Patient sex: M
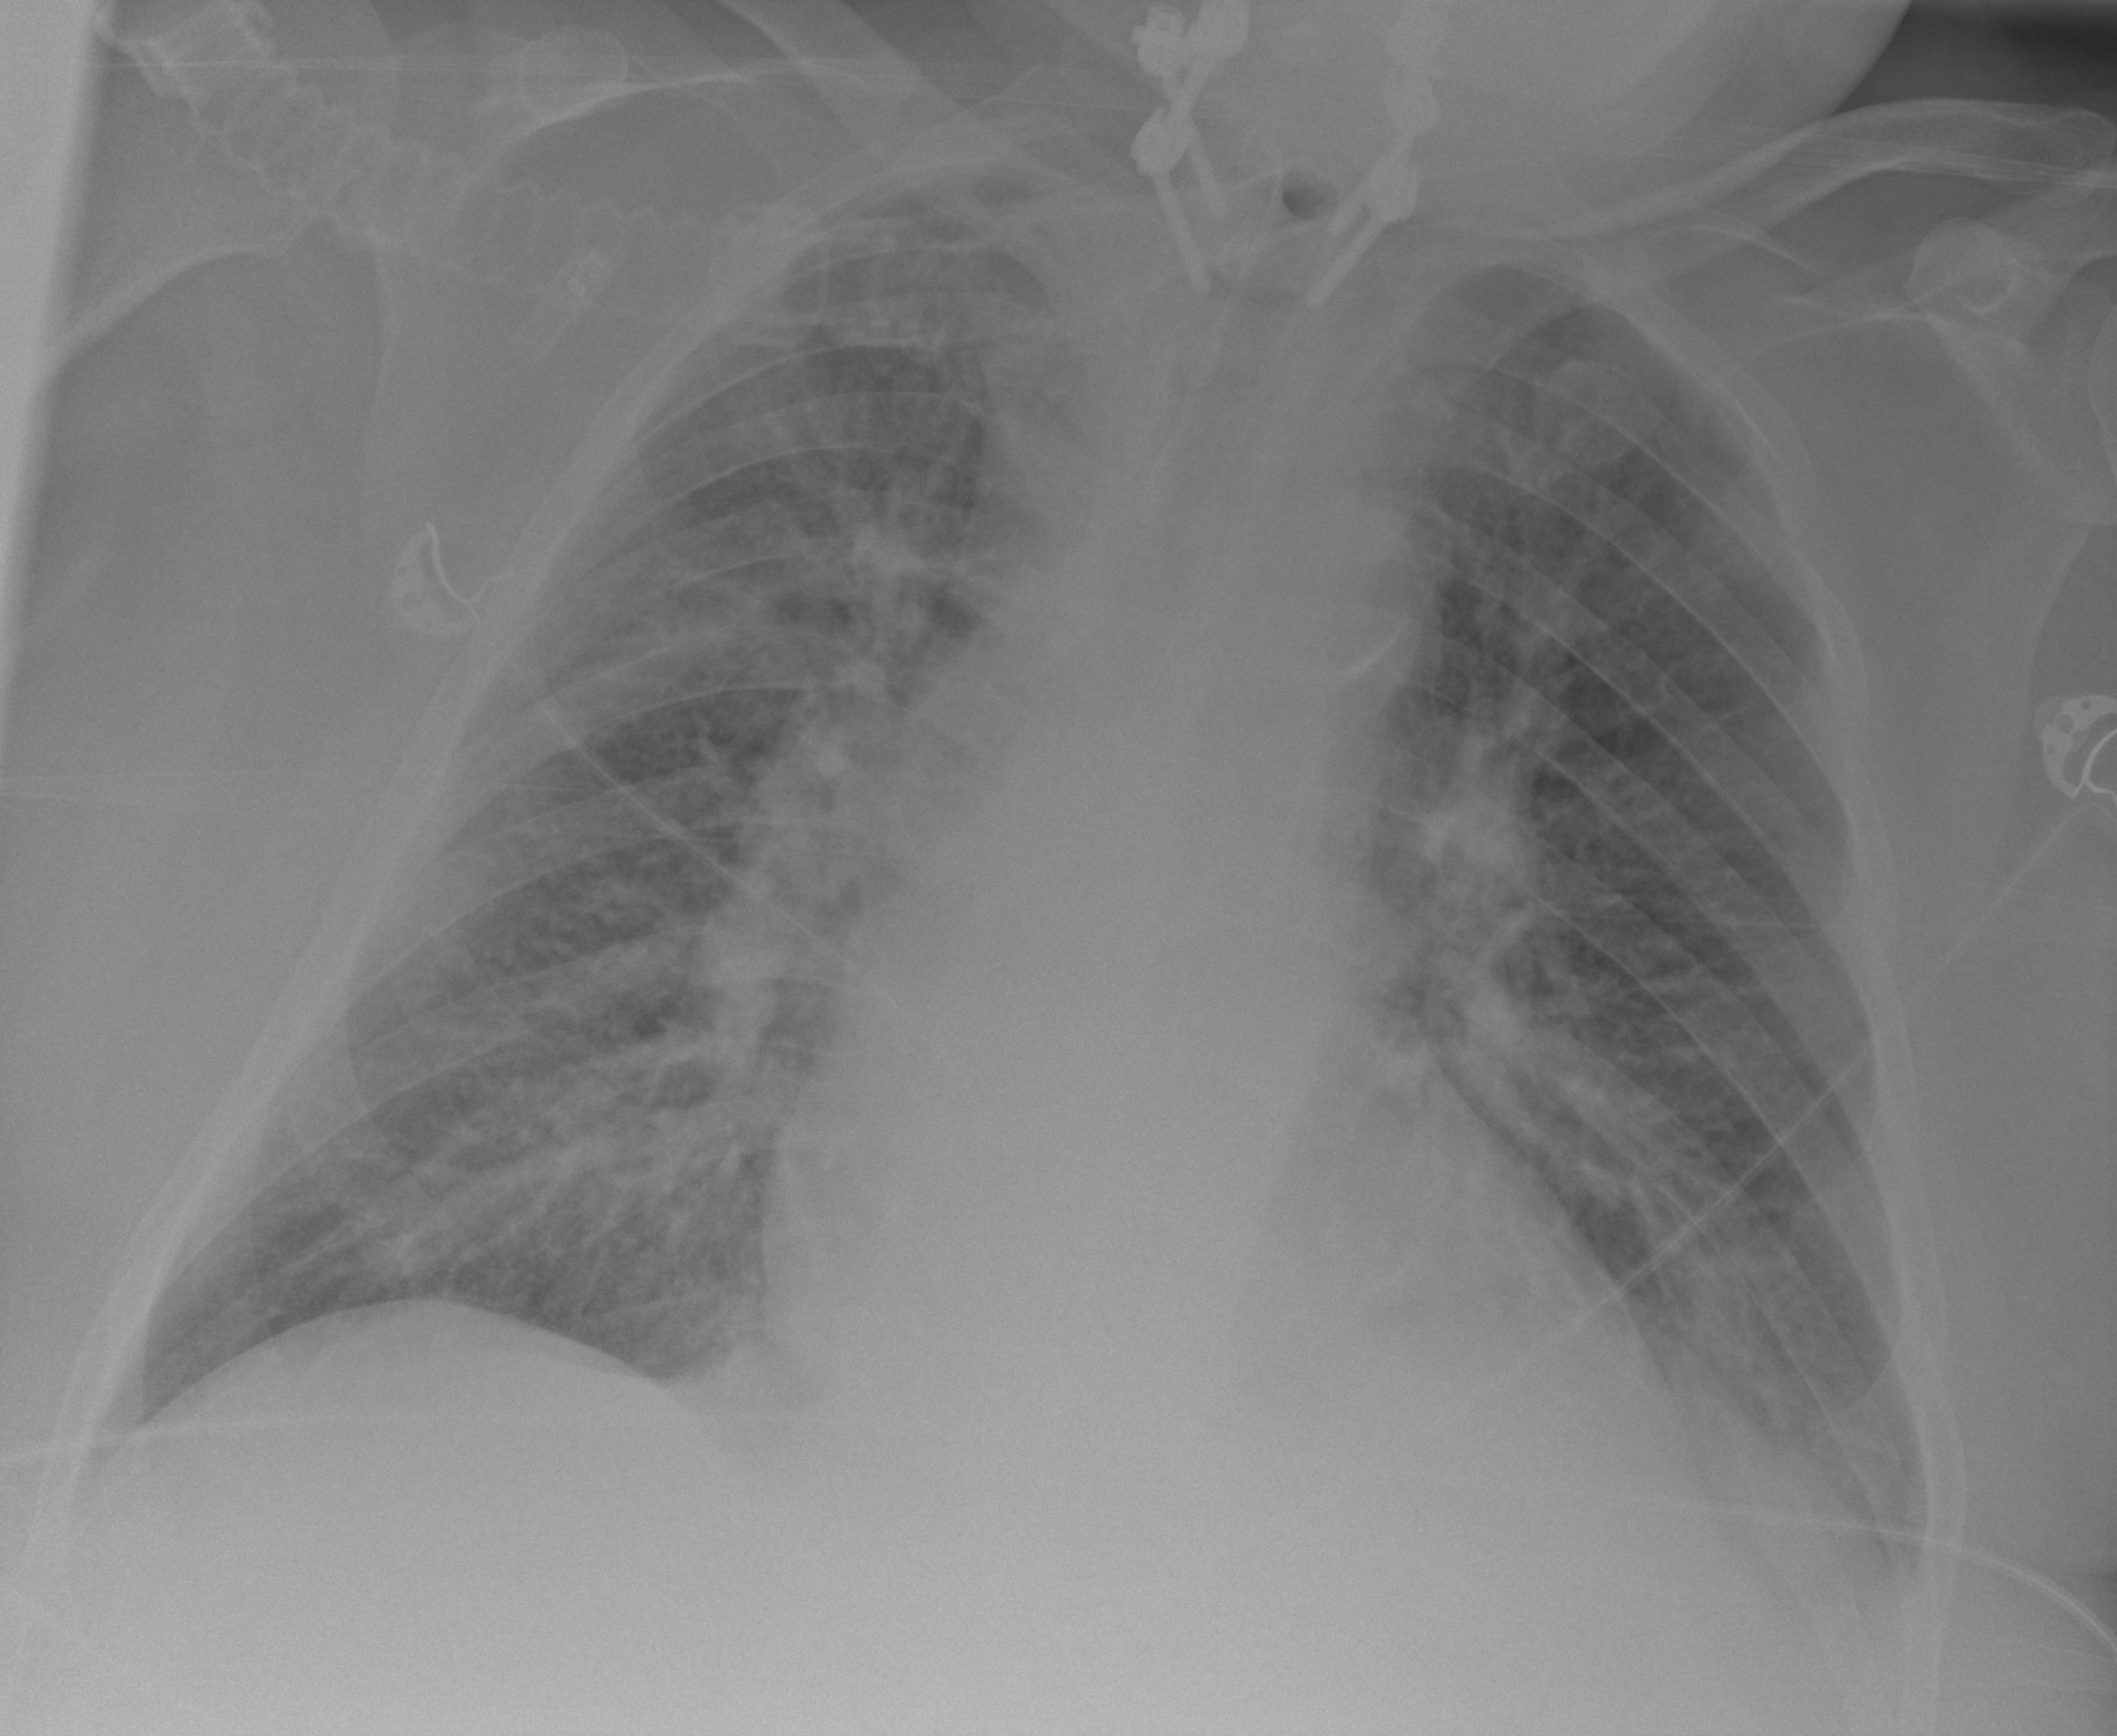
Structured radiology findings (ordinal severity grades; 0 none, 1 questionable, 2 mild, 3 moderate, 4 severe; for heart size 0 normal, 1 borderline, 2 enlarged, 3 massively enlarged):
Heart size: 2
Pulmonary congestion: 2
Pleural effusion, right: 0
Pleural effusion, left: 2
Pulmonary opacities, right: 2
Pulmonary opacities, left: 2
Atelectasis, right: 0
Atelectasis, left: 2